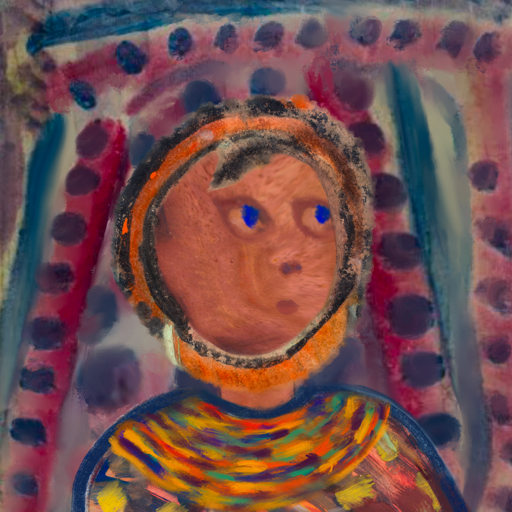
Background: HillGirl, Head And Neck Side: Mother_And_Son_Mother, Face Side: Mother_And_Son_Mother, Bust: Mother_And_Son_Mother, Hair Side: Childish, Head Accessory: Blank, Second Necklace: An_Impression_2, Necklace: Blank, Baby: Blank